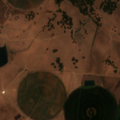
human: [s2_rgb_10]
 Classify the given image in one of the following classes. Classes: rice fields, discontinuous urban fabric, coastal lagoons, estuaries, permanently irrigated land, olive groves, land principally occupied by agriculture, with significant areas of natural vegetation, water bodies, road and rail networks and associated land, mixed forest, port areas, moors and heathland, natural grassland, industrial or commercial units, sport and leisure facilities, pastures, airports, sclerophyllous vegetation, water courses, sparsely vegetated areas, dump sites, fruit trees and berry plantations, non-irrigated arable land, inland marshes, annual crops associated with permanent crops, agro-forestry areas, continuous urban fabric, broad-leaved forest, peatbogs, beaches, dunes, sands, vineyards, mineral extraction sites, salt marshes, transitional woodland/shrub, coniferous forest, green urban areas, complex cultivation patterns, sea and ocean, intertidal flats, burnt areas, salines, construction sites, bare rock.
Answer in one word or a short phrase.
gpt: non-irrigated arable land, permanently irrigated land, agro-forestry areas